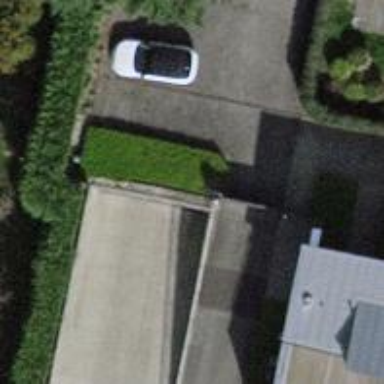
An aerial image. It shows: Driveway tunnel under the road.